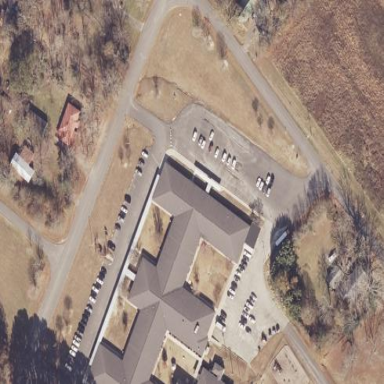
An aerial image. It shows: School building.